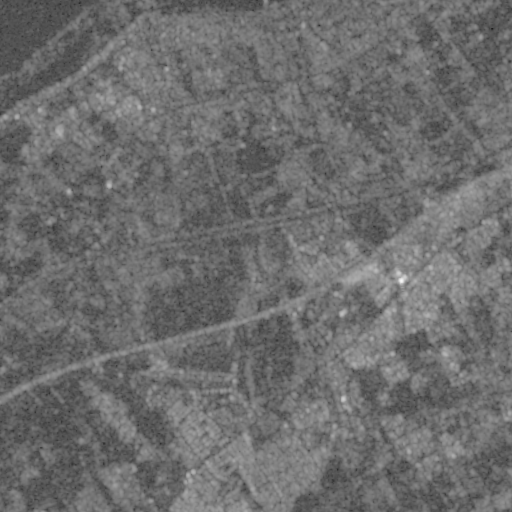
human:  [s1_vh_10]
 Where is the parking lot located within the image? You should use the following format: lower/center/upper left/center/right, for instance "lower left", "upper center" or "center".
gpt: The parking lot is located in the upper center of the image.
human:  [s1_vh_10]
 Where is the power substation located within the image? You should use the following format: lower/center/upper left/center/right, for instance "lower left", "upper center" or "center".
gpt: The power substation is located in the center right of the image.
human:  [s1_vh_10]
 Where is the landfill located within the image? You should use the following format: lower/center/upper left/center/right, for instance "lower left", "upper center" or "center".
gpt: There is no landfill in the image.

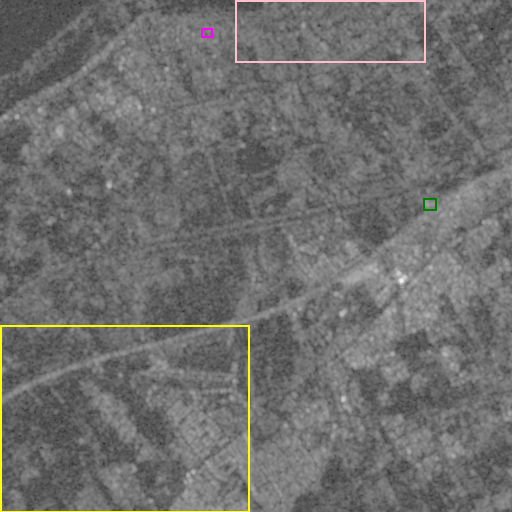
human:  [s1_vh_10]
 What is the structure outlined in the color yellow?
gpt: The structure outlined in yellow is a crop field.
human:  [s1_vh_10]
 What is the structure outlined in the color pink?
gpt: The structure outlined in pink is a park.
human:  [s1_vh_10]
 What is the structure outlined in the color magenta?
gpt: The structure outlined in magenta is a parking lot.
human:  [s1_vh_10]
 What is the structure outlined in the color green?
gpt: The structure outlined in green is a power substation.
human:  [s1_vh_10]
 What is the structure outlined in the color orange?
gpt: There is no orange outline.